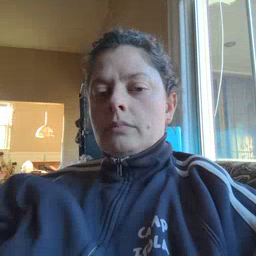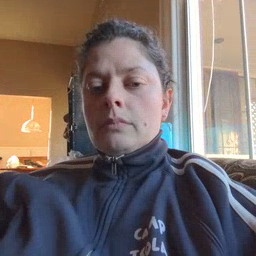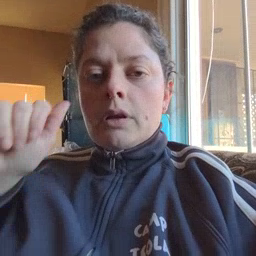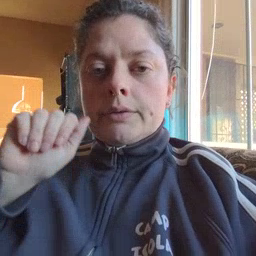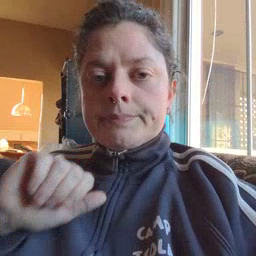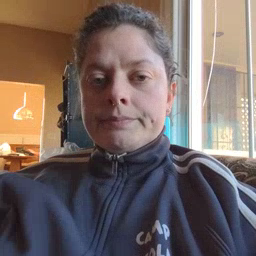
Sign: aunt